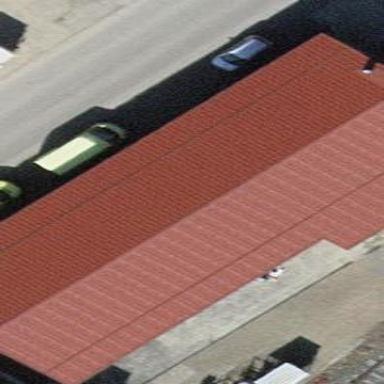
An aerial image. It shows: Warehouse.